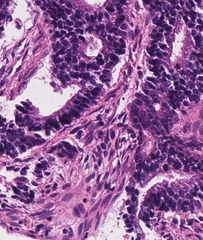
Tumor epithelial tissue: yes
Tumor-associated stroma tissue: yes
Normal tissue: no